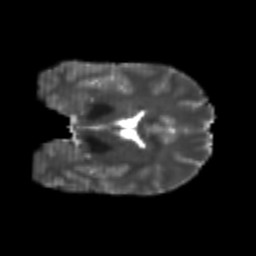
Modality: T2w
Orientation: coronal
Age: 24
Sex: male
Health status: healthy
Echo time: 0.074 s